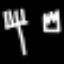
Label: fork